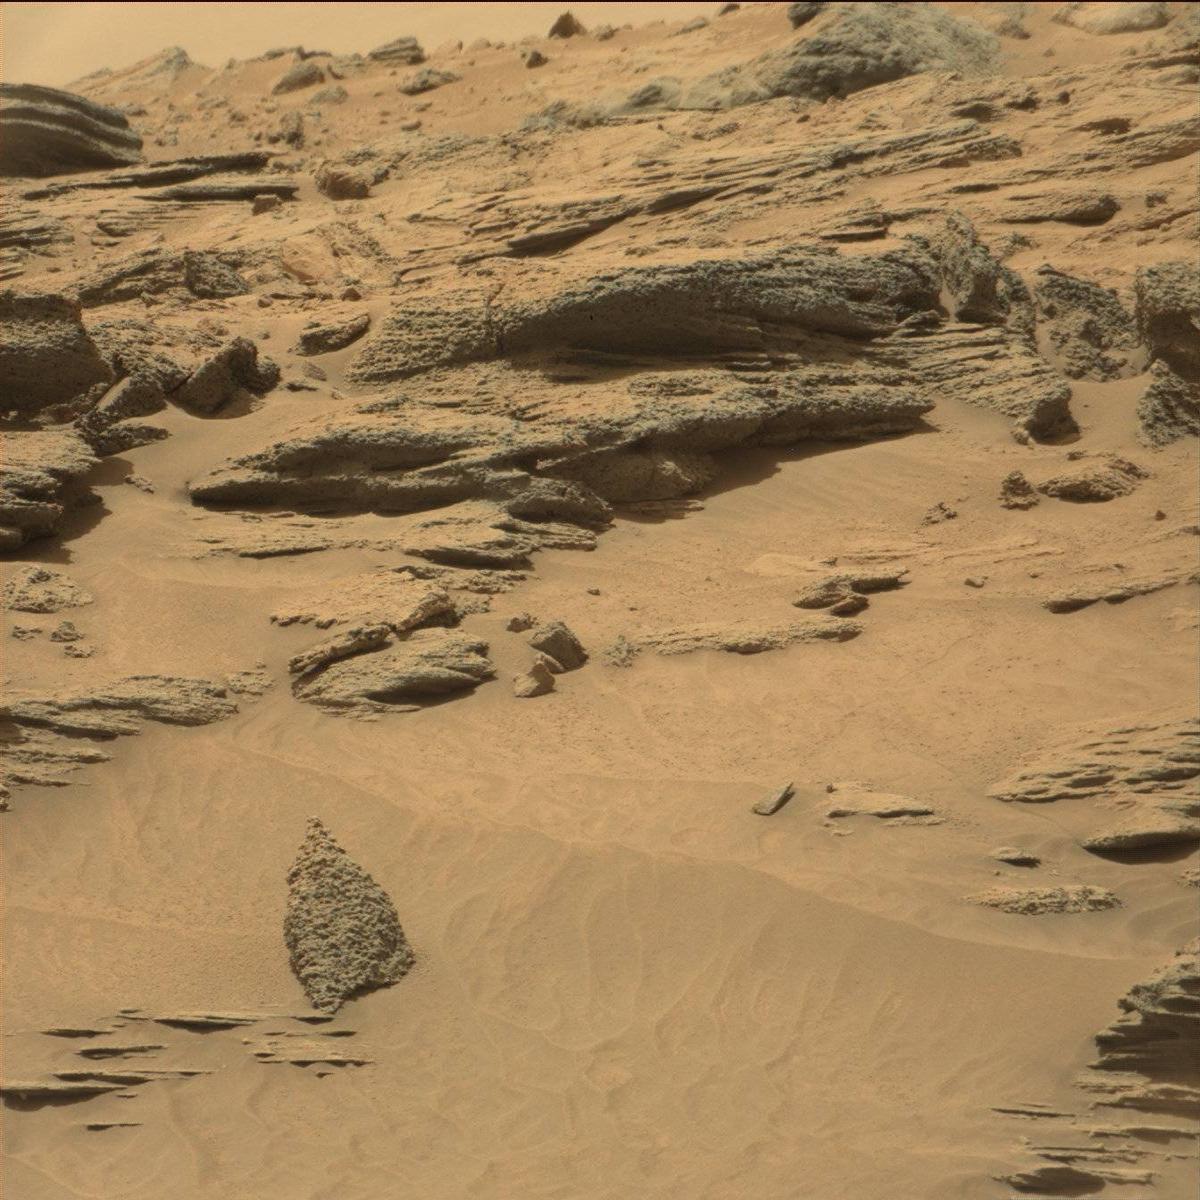
Terrain classes present: Bedrock, Ridge, Sand / Soil